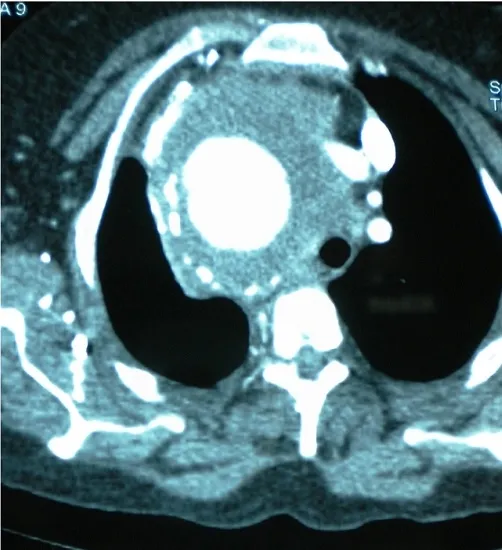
Angio-computed-tomography: an intra-thoracic right sub-clavian artery aneurysm with supra aortic vessels shift.
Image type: radiology (ct)